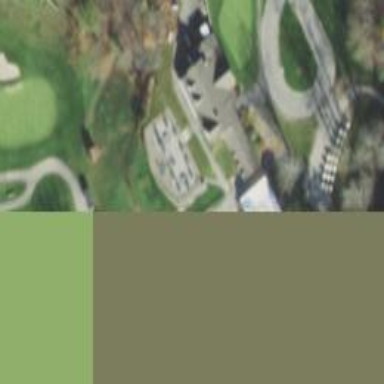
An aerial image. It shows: Path used for both walking and golf.